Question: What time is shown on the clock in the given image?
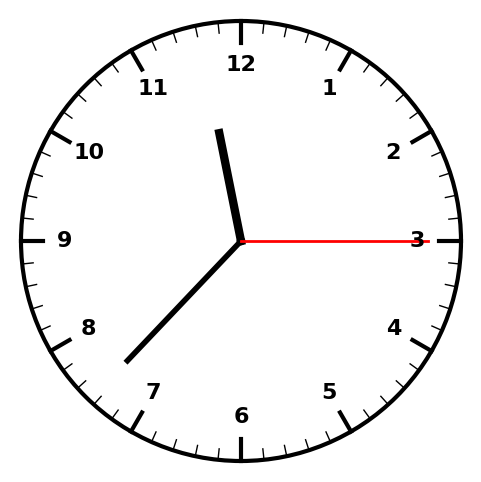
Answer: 11:37:15